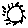
Label: sun